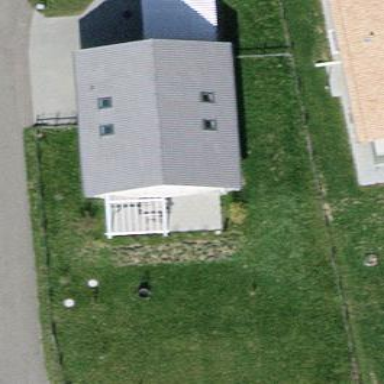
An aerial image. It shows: Detached building with gabled roof.